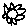
Label: flower